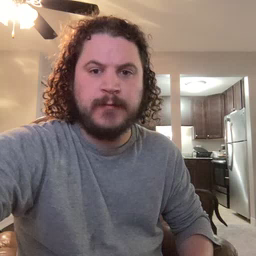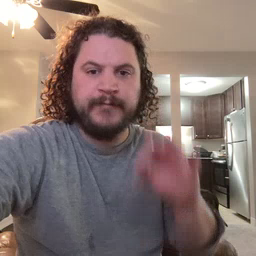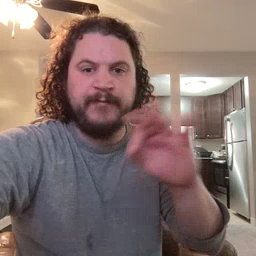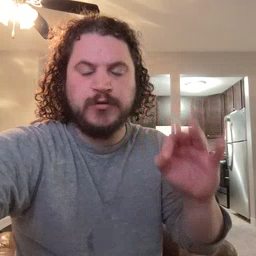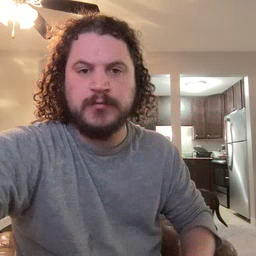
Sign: frenchfries